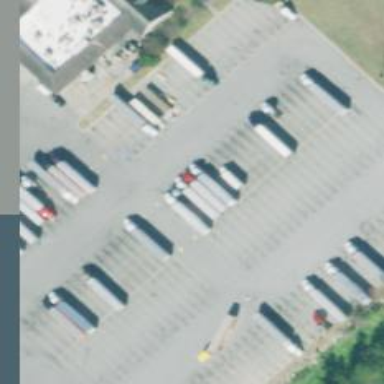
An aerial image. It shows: Parking area with surface.